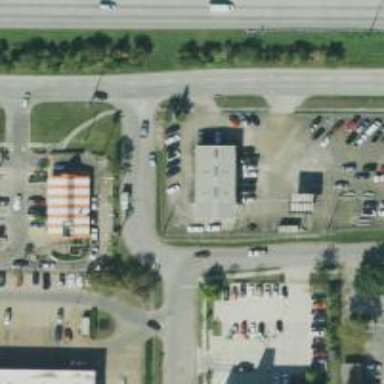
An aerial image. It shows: Car rental facility.